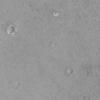
Label: not_dusty